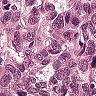
Metastatic tissue present: yes